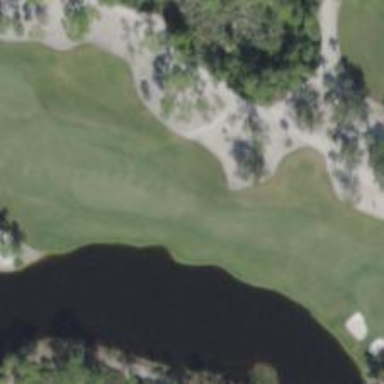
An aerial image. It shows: View of golf hole.